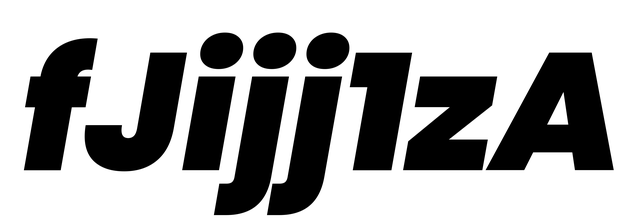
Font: Poppins-BlackItalic